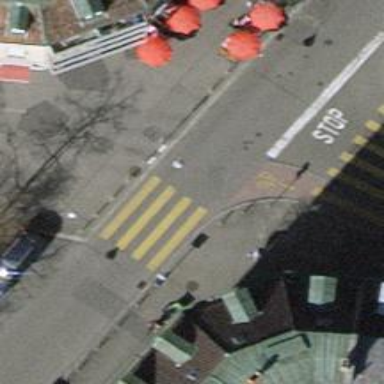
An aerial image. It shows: Bollard.